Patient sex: F
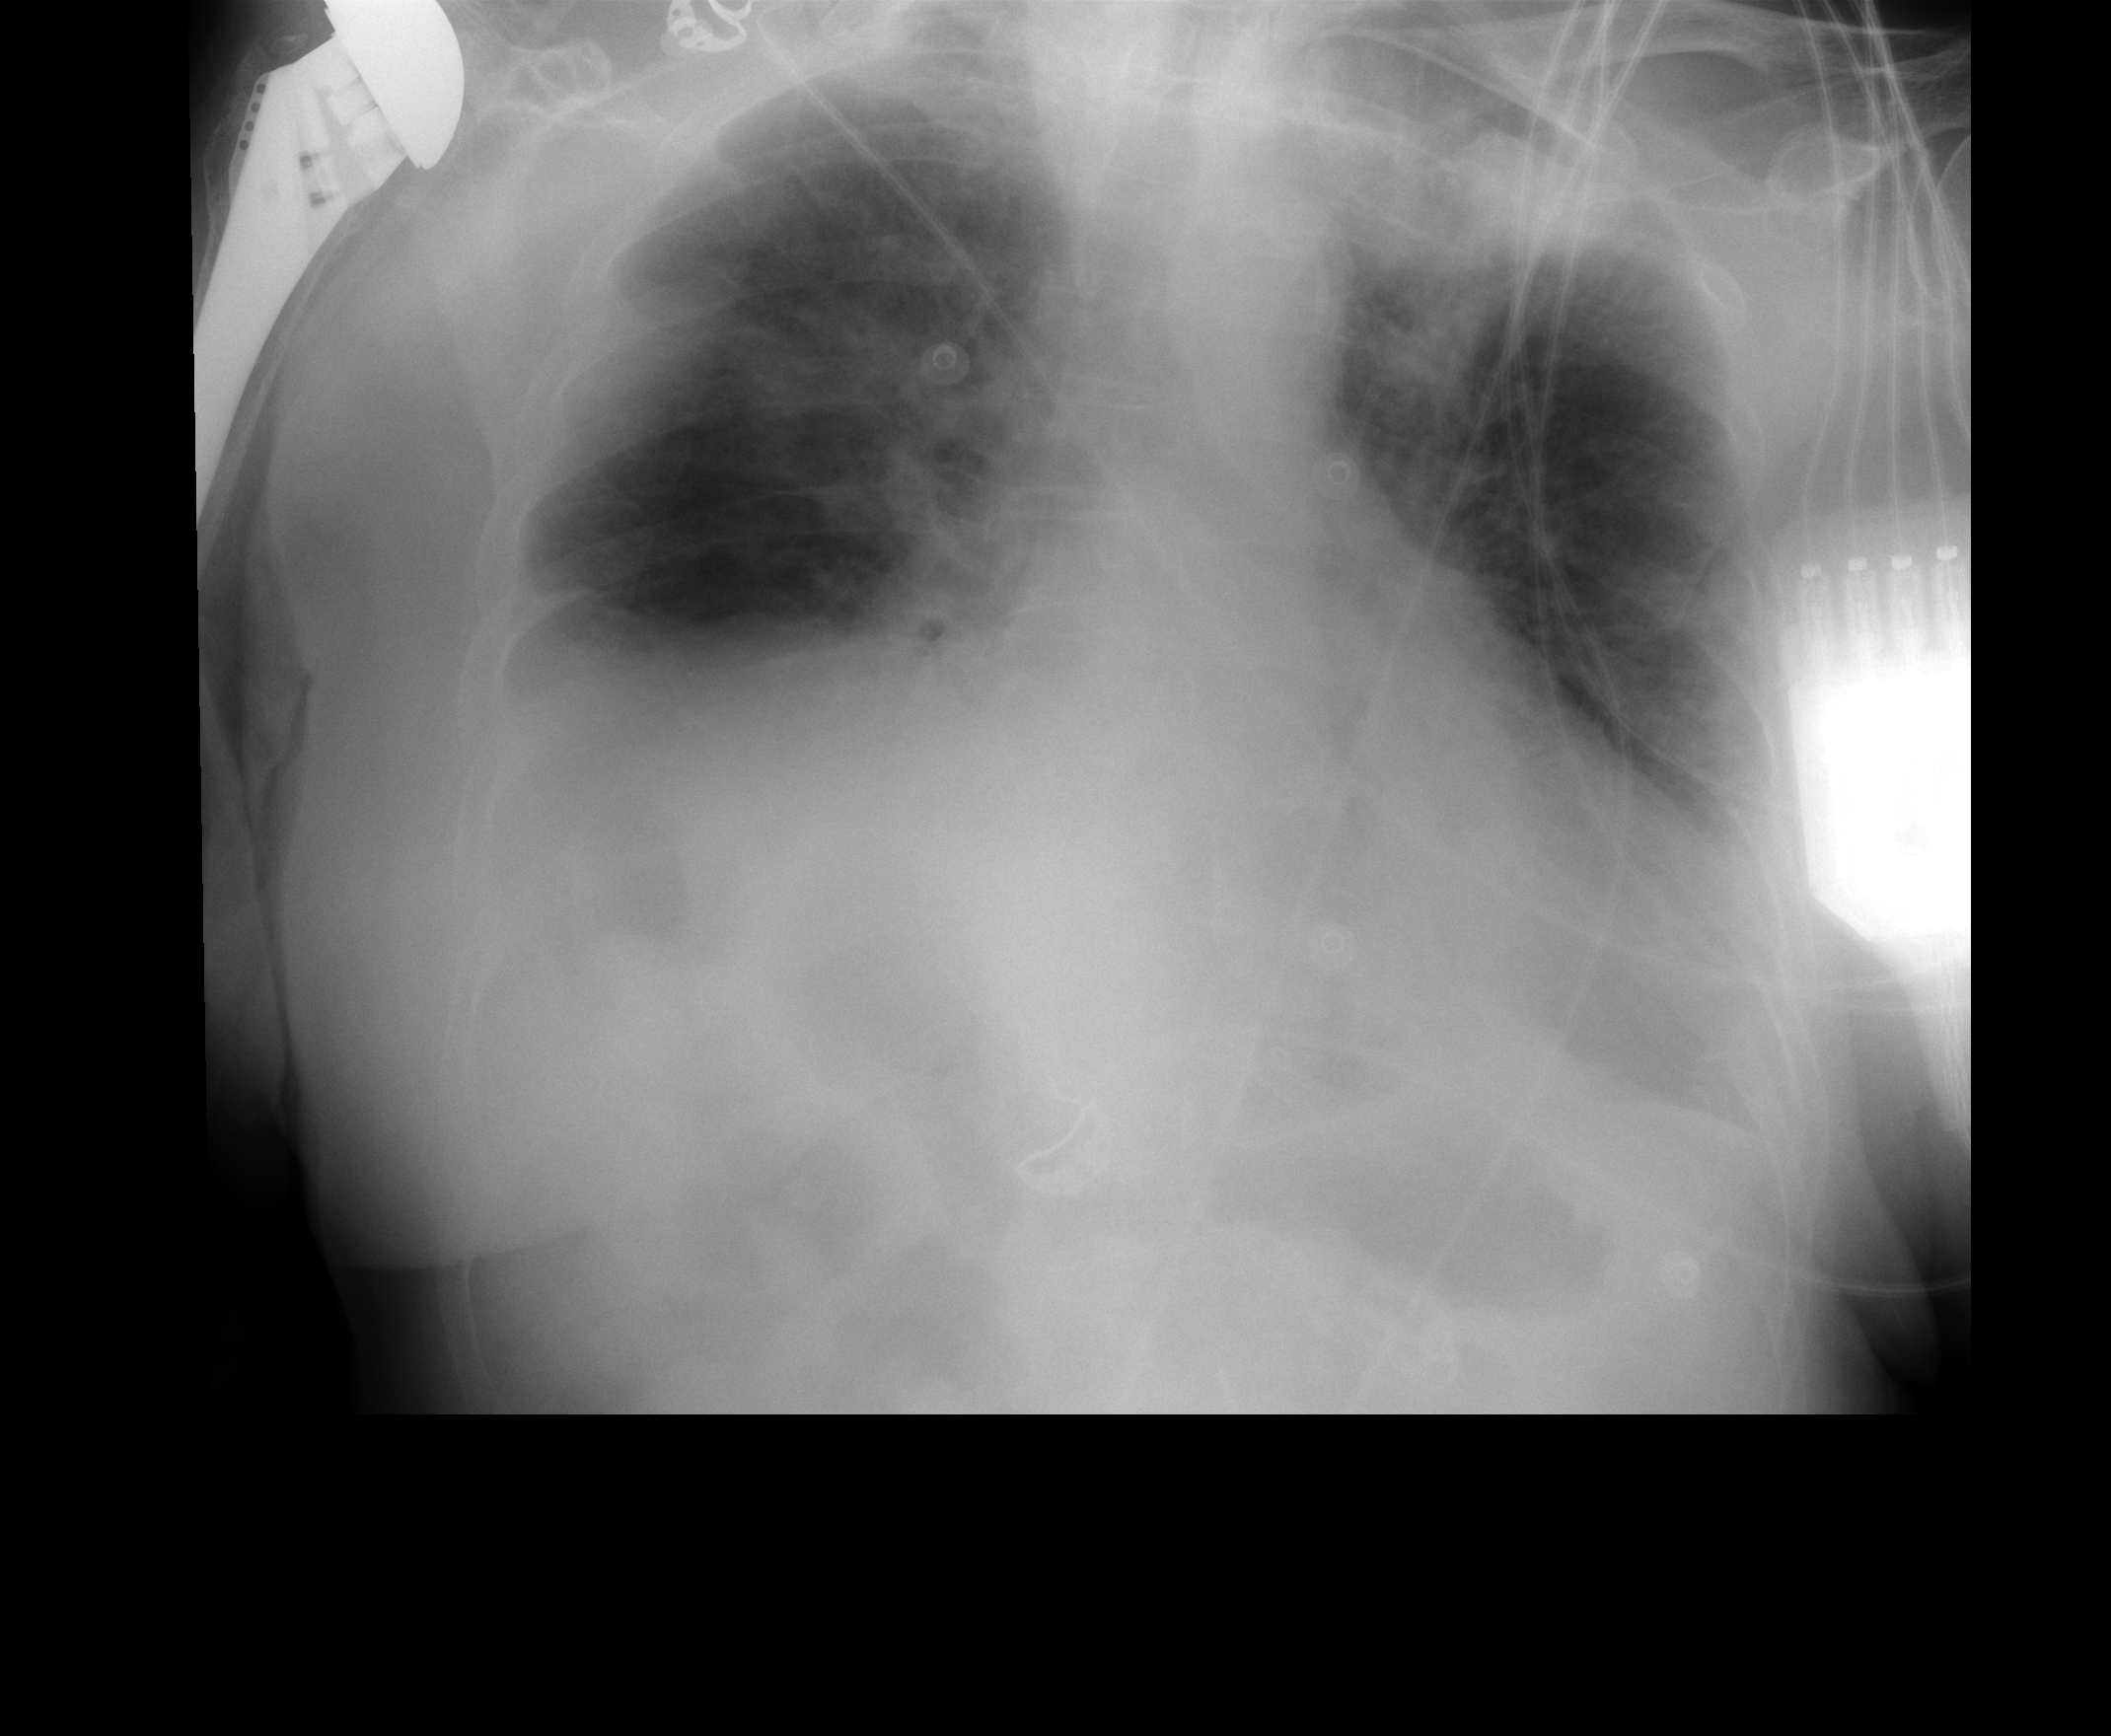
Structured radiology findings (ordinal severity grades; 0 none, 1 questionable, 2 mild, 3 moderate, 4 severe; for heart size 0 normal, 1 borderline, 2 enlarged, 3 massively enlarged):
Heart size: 2
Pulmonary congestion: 2
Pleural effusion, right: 2
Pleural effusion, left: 1
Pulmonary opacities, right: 2
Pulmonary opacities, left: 2
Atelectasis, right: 2
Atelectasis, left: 2